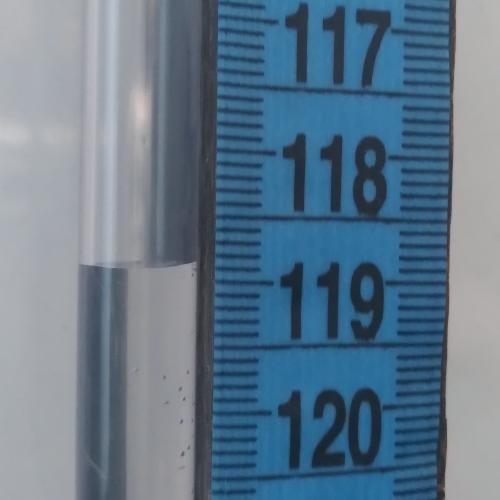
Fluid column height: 118.9 cm